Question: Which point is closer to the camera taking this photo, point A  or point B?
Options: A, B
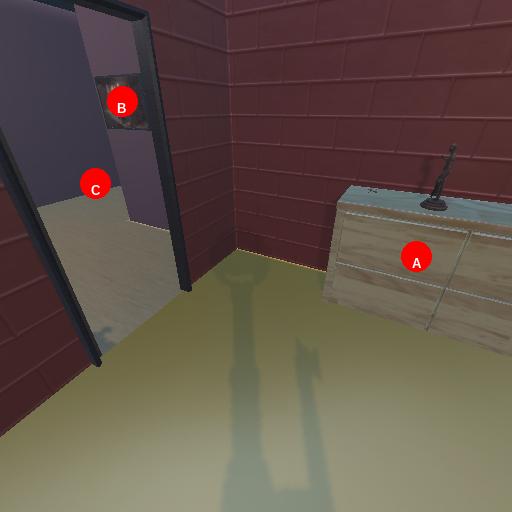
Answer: A